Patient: sex M, age 65
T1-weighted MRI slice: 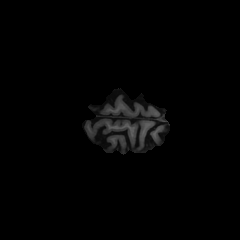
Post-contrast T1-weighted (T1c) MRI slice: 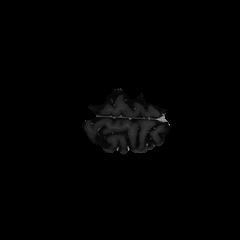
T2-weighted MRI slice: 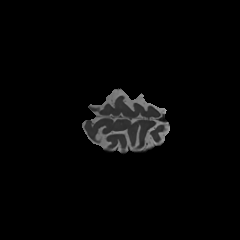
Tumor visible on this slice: no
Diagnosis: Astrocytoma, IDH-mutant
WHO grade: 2